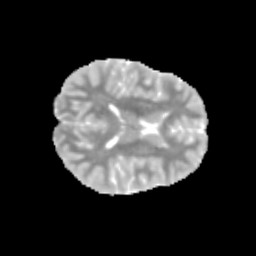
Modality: MD
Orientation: axial
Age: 9
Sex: male
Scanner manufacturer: siemens
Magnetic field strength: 3 T
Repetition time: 3.8 s
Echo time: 0.07 s